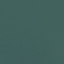
Land use / land cover: SeaLake